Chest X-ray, AP view. Patient: 51 years old, sex M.
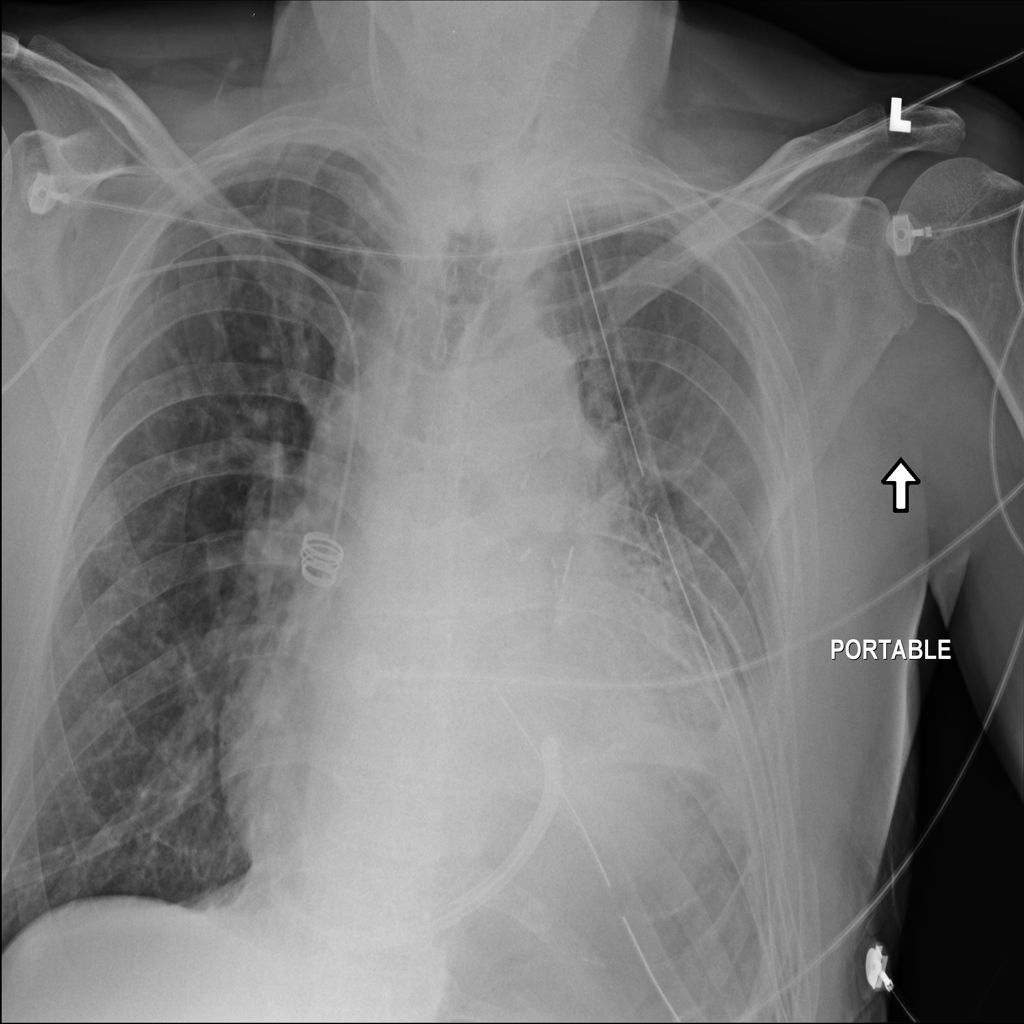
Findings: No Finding